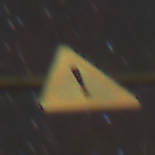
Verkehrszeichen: Gefahrenstelle
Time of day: Night
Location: Outdoor (Suburban)
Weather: Clear
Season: NotSpecified
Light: Artificial